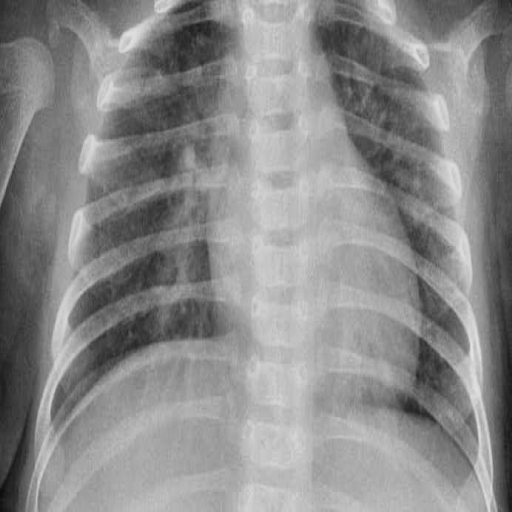
Finding: PNEUMONIA